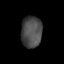
Tissue: prostate
Cell type: T cells
Senescence score: 0.3487
Nuclear area (px): 643
Mean DAPI intensity: 74.888